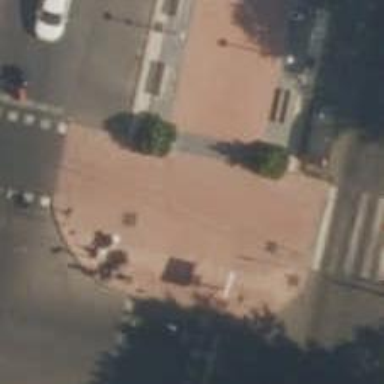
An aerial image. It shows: Sidewalk made of paving stones.